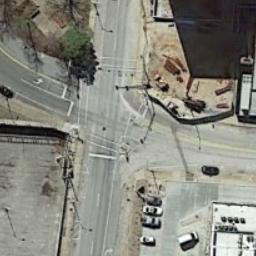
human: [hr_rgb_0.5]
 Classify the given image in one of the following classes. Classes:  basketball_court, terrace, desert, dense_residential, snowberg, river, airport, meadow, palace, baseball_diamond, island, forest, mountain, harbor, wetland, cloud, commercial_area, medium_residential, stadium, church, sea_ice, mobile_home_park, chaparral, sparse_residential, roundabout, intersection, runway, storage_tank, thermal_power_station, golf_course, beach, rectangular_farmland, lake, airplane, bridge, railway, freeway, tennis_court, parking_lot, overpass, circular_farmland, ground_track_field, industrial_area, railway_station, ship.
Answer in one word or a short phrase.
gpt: intersection